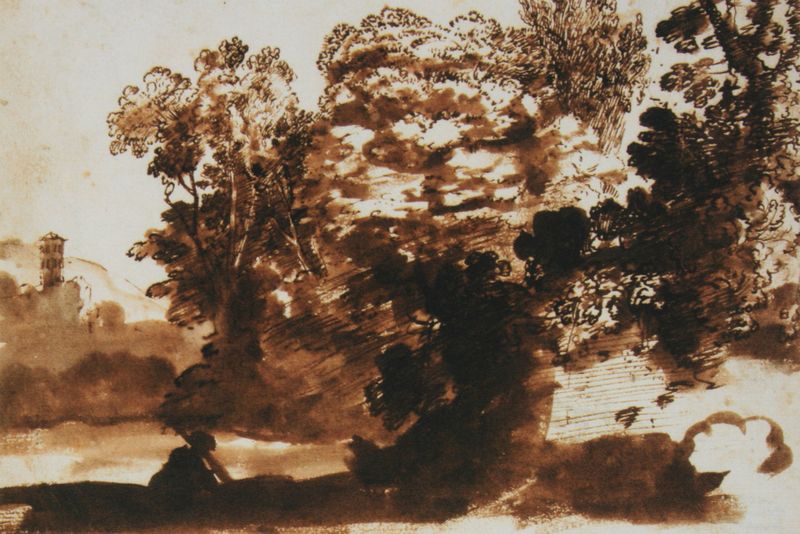
Titel: Waldlandschaft
Künstler: Claude Lorrain
Standort: Haarlem
Institution: Teylers Museum
Schlagwörter: baum, berg, blätter, dunkel, feder, gemälde, himmel, laub, mann, schatten, wasser, aquarell, bäume, fluss, grün, landschaft, see, stadt, ufer, bewegung, braun, dunkelbraun, licht, schwarz, skizze, weiss, zeichnung, wiese, malerei, barock, mensch, rembrandt, bild, hügel, natur, strauch, wind, busch, büsche, gebüsch, sonne, sträucher, figur, person, pflanzen, wald, boot, turm, papier, ansicht, studie, schiffer, graphik, wasserfarbe, nautr, sepia, querformat, sturm, stämme, wetter, wild, striche, regen, laviert, tusche, burg, leuchtturm, schraffur, schrafur, baun, dynamik, entwurf, pinsel, tinte, verschwommen, lichtflecken, krieger, wäldchen, locker, tur, pisa, unruhig, tuschezeichnung, wachturm, teichnung, baume, dunkeö, schattten, wieß, ssturm, piccasso, biester, tuse